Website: walmart
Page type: account-selection
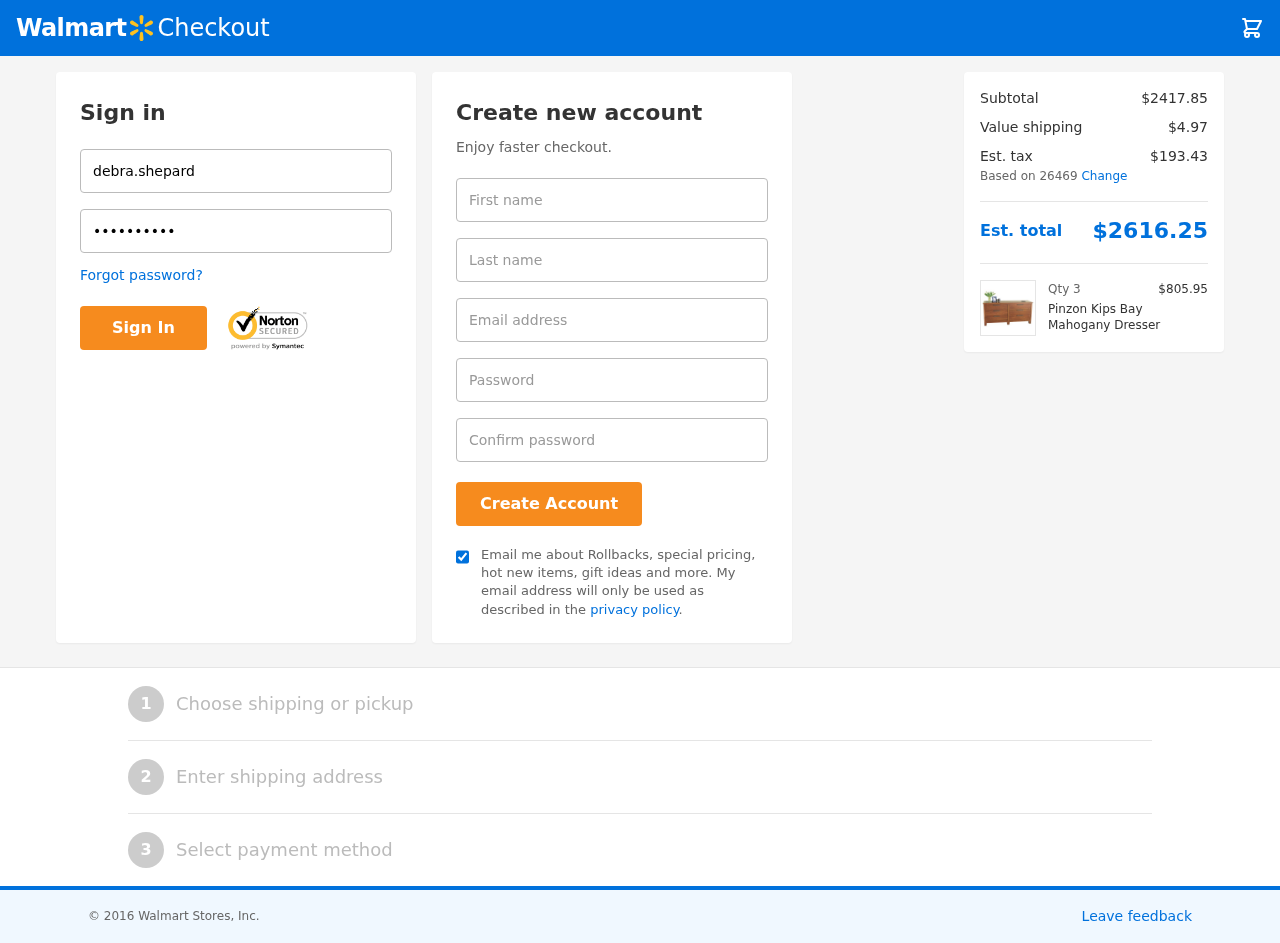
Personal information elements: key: PII_EMAIL
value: debra_shepard@hotmail.com
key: PII_FIRSTNAME
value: Debra
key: PII_LASTNAME
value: Shepard
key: PII_LOGIN_USERNAME
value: debra.shepard
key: PII_POSTCODE
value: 26469
Product elements: key: PRODUCT1_NAME
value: Pinzon Kips Bay Mahogany Dresser
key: PRODUCT1_PRICE
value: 805.95
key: PRODUCT1_QUANTITY
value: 3
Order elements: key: ORDER_SUBTOTAL
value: $2417.85
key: ORDER_SHIPPING_COST
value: $4.97
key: ORDER_TAX
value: $193.43
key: ORDER_TOTAL
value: $2616.25